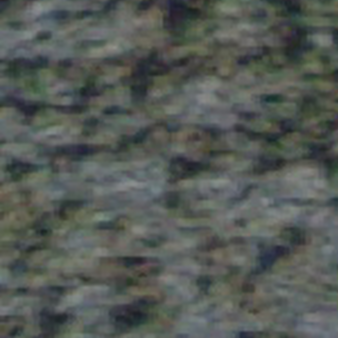
Label: other